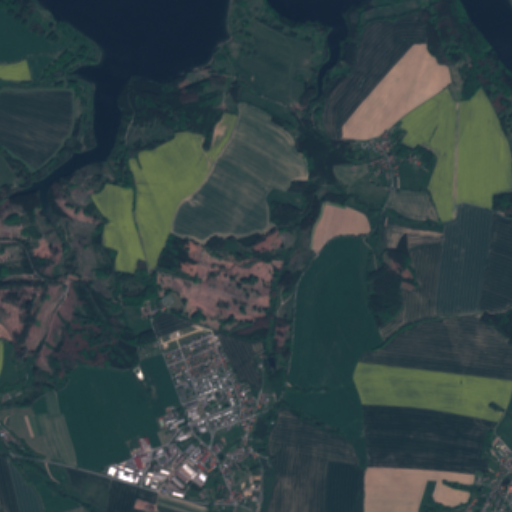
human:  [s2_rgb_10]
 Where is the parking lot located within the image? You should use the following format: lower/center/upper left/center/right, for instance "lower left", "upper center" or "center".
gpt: The parking lot is located in the lower center of the image.
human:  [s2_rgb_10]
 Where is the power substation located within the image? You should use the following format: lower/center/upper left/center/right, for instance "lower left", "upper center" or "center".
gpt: The power substation is located in the lower left of the image.
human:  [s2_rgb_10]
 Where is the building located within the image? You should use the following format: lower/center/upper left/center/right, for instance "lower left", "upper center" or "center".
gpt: There is no building in the image.